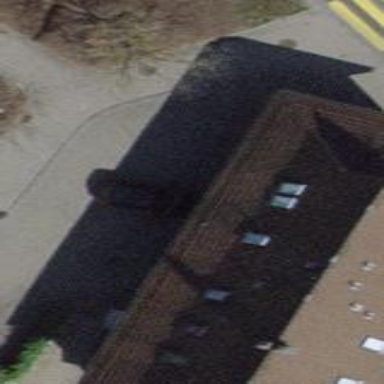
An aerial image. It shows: Terrace building.